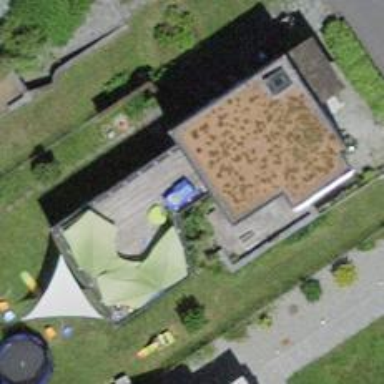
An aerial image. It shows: Kindergarten.